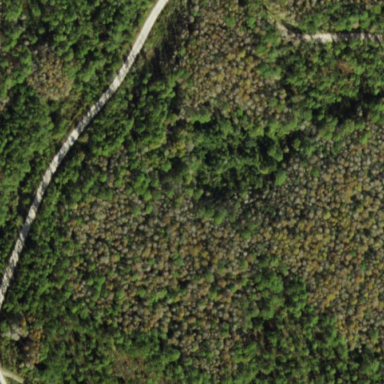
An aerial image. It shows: Needle-leaved woodland.